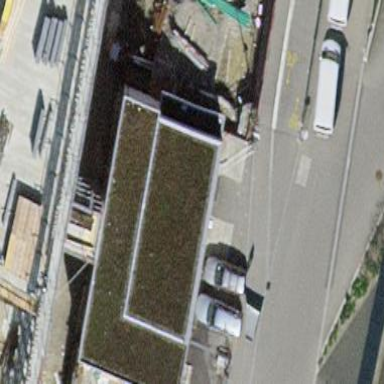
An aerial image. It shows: Service building with flat roof.